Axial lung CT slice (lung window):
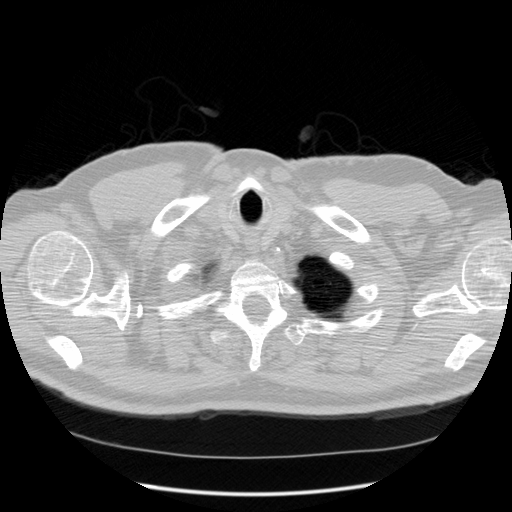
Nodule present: no